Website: crate-barrel
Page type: account-selection
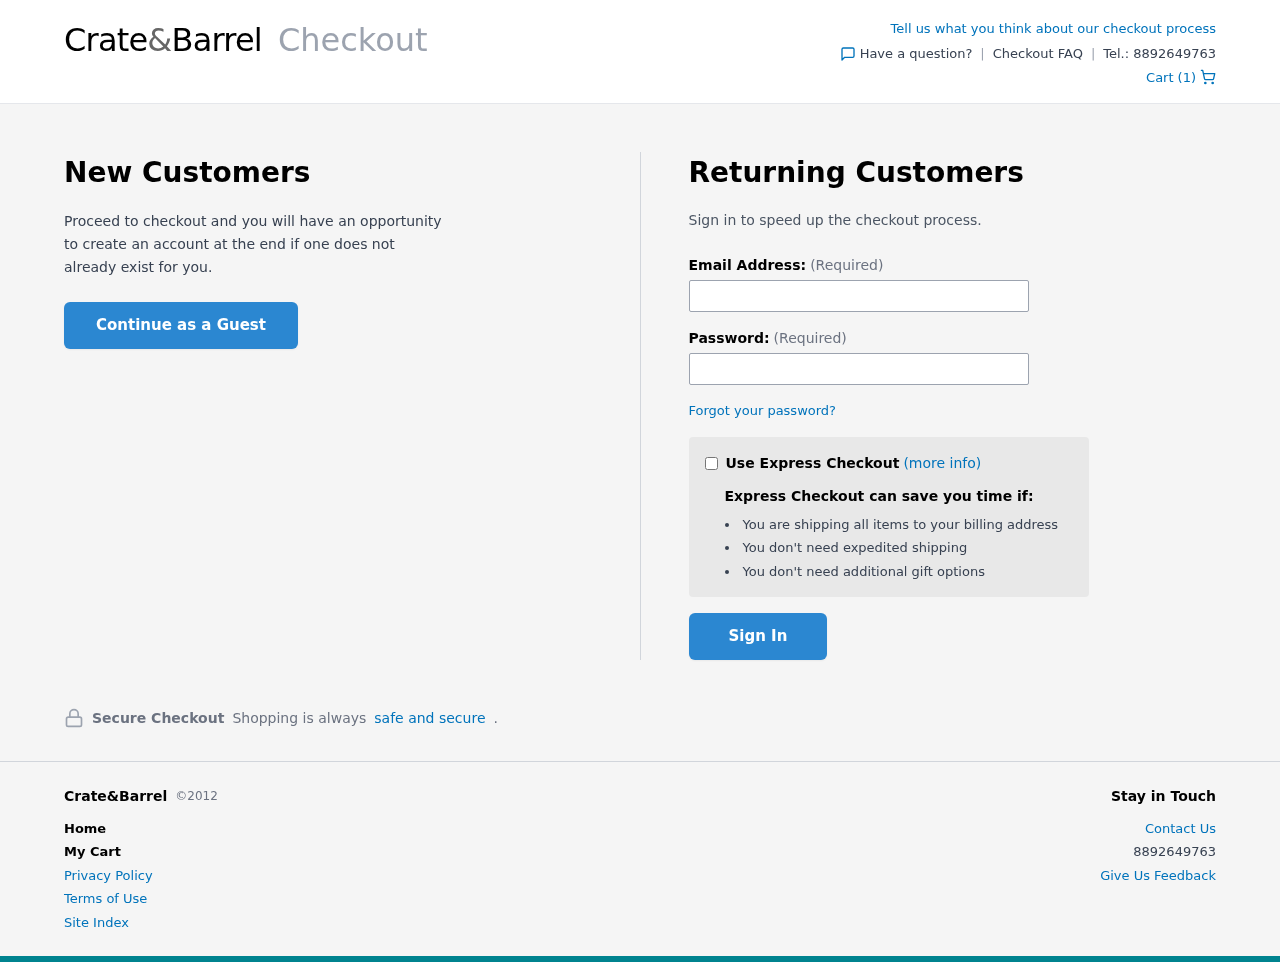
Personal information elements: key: PII_EMAIL
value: phillip.mcdaniel@yahoo.com
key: PII_PHONE
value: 8892649763
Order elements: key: ORDER_NUM_ITEMS
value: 1